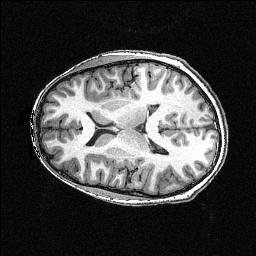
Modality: T1w
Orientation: axial
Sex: male
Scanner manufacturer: siemens
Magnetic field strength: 3 T
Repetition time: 2.3 s
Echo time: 0.00336 s